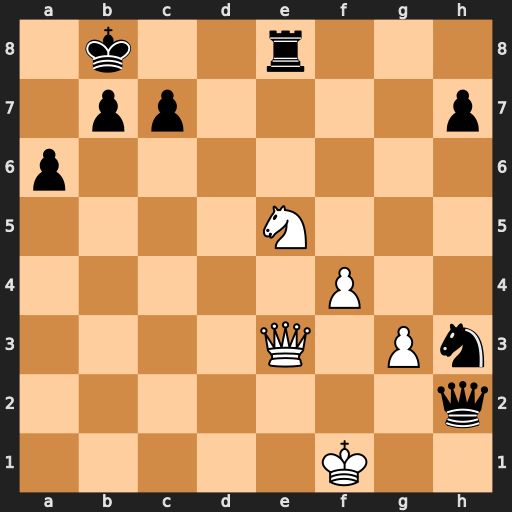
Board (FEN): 1k2r3/1pp4p/p7/4N3/5P2/4Q1Pn/7q/5K2
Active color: w
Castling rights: -
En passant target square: -
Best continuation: Nd7+ Ka8 Qxe8+ Ka7 Qb8#